What distinguishes these two images?
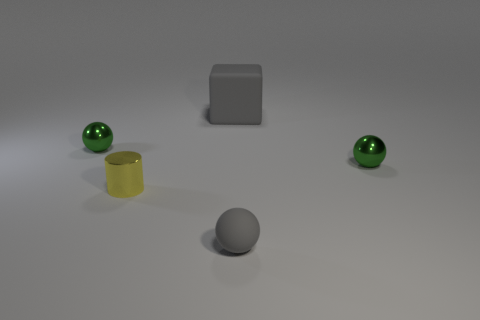
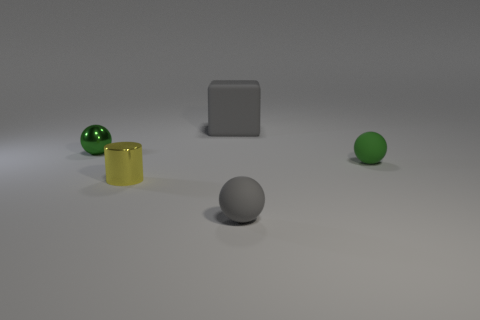
the small green metal ball to the right of the big gray matte thing became rubber
the small green shiny ball to the right of the small gray sphere became rubber
the tiny green metal sphere on the right side of the matte cube became rubber